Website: crate-barrel
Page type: address-validator
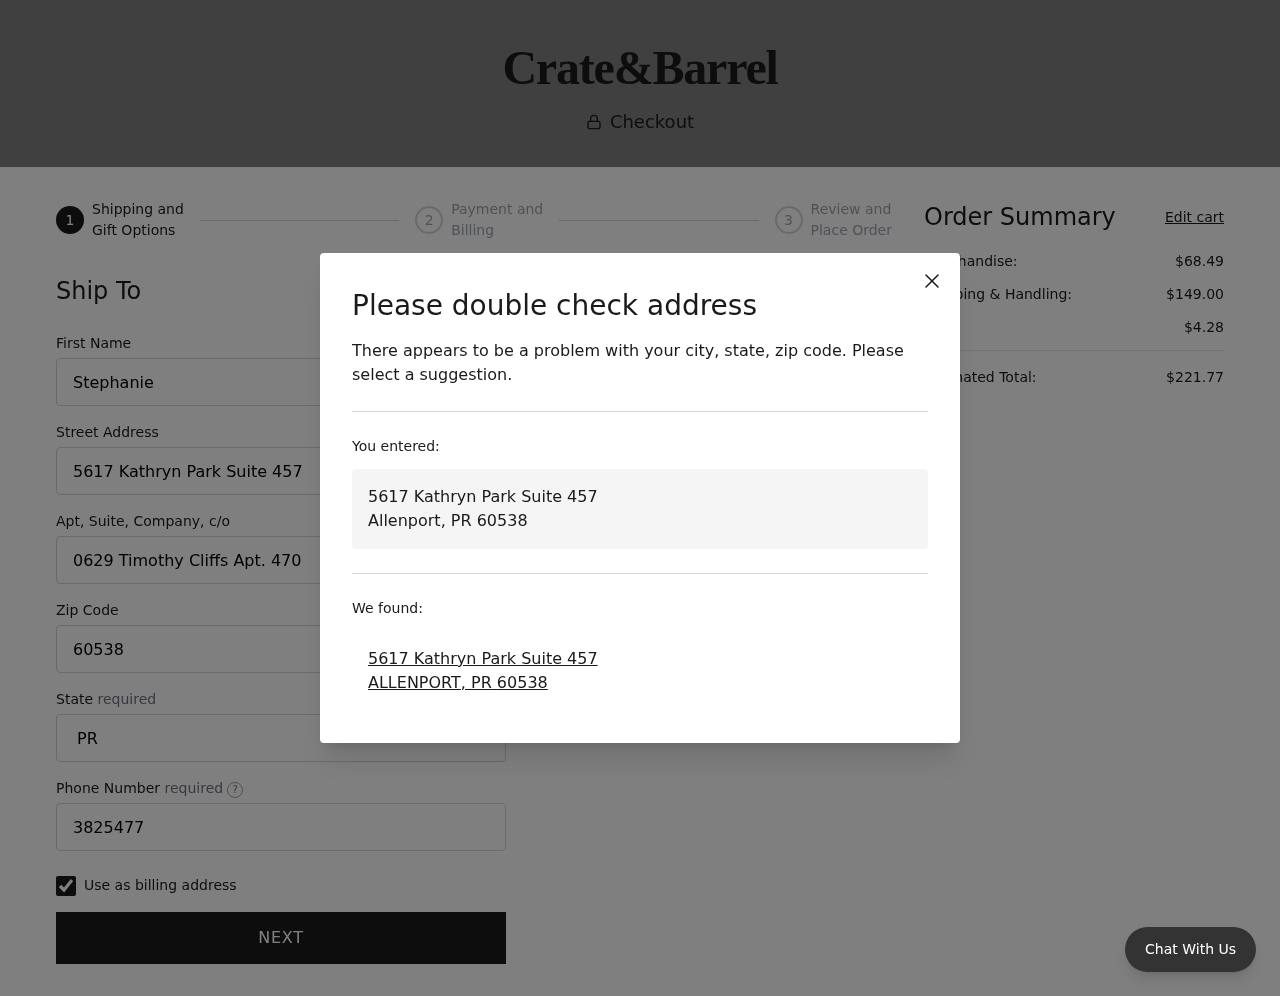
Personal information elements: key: PII_CITY
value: Allenport
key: PII_CITY
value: ALLENPORT
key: PII_FIRSTNAME
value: Stephanie
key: PII_PHONE
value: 3825477086
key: PII_POSTCODE
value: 60538
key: PII_STATE
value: PR
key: PII_STATE_ABBR
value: PR
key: PII_STREET
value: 5617 Kathryn Park Suite 457
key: PII_STREET2
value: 0629 Timothy Cliffs Apt. 470
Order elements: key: ORDER_SUBTOTAL
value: $68.49
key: ORDER_SHIPPING_COST
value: $149.00
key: ORDER_TAX
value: $4.28
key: ORDER_TOTAL
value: $221.77